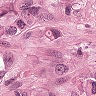
Metastatic tissue present: yes